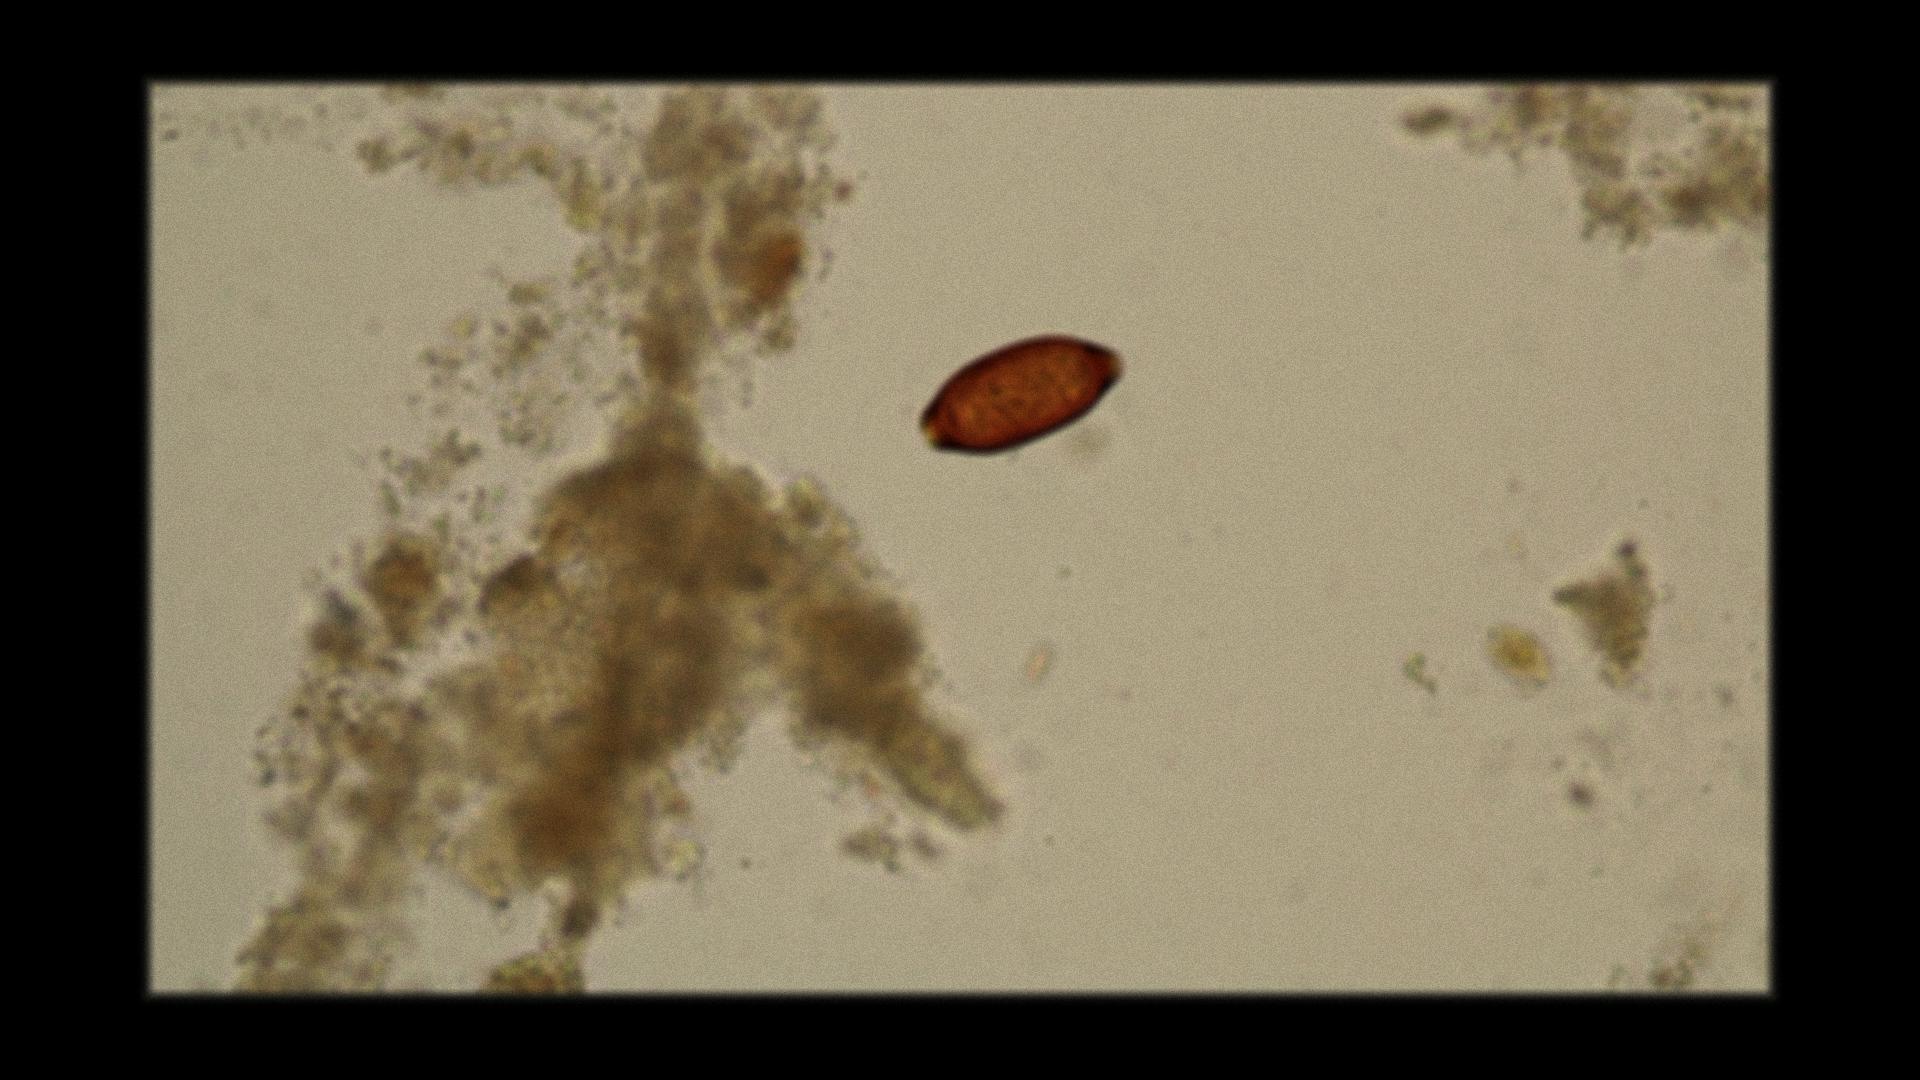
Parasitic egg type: Trichuris trichiura